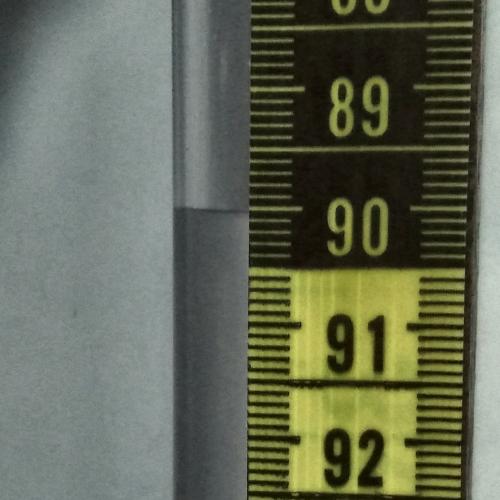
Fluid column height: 90.0 cm